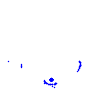
Particle: kaon